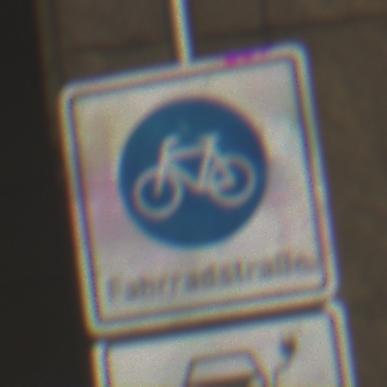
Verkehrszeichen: BeginnFahrradstrasse
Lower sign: MehrspurigeFahrzeugeFrei11
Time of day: MorningAfternoon
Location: Outdoor (Urban)
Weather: PartlyCloudy
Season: NotSpecified
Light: Natural